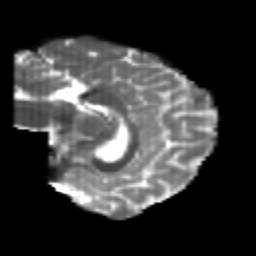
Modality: T2w
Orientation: sagittal
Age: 25
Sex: female
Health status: healthy
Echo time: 0.074 s